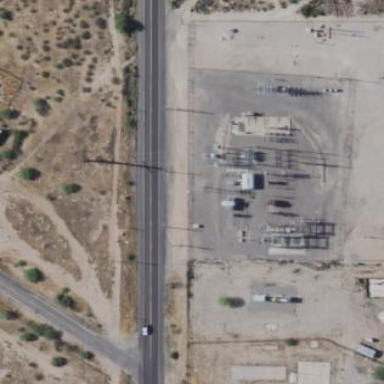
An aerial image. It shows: Outdoor distribution substation.